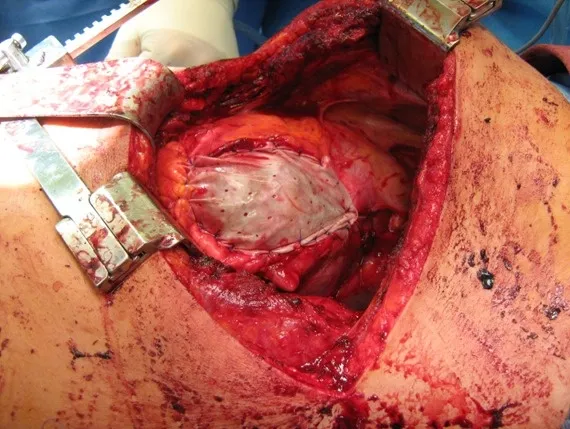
Pericardium with bovine patch (Tutomesh ).
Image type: medical_photograph (other_medical_photograph)